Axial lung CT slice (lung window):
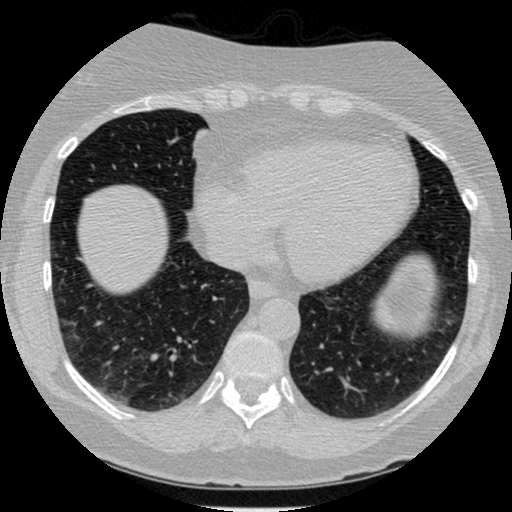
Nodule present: no